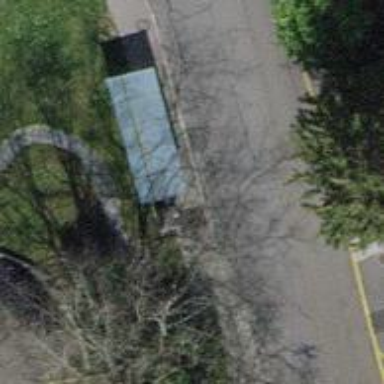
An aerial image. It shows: Public bookcase.